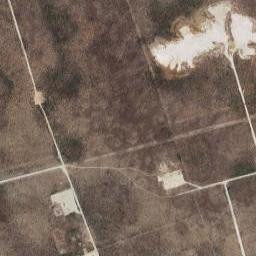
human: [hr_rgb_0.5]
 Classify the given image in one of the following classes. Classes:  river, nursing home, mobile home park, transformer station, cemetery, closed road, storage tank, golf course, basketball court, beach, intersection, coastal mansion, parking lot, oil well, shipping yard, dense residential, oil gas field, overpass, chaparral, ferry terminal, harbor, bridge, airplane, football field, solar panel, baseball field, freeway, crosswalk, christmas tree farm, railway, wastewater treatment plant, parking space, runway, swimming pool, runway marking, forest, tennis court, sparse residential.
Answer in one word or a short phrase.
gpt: oil gas field